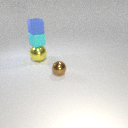
small cyan rubber cube above large yellow metal sphere